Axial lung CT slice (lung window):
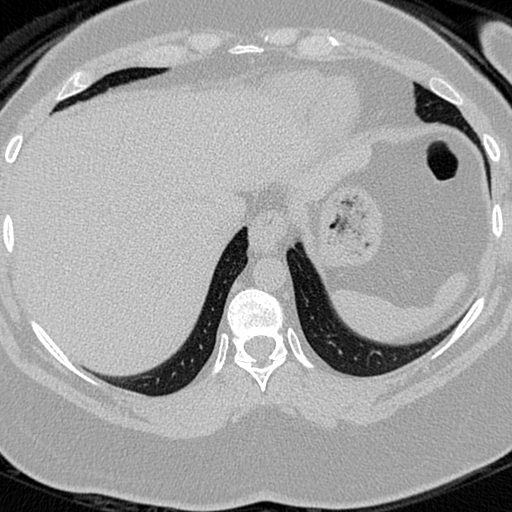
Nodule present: no